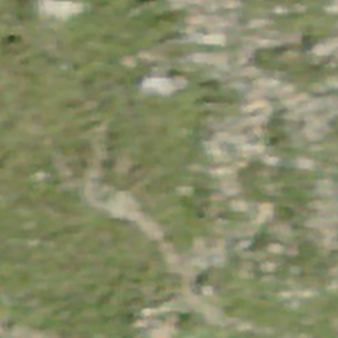
Label: other